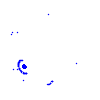
Particle: electron